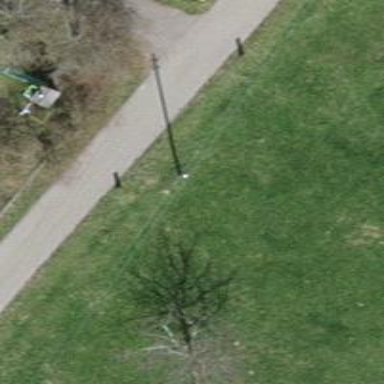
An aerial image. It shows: Minor power line.